Question: Here's my model's property:
'''
[Required(ErrorMessage = "Debe escribir su fecha de nacimiento")]
[Display(Name = "Fecha de Nacimiento")]
[DataType(DataType.Date)]
public DateTime DateOfBirth { get; set; }
'''
In my AccountController, I create a new object of this model and pass it to the View:
'''
<div class="editor-label">
@Html.LabelFor(model => model.DateOfBirth)
</div>
<div class="editor-field">
@Html.EditorFor(model => model.DateOfBirth)
@Html.ValidationMessageFor(model => model.DateOfBirth)
</div>
'''
Remember, at this point this is a Create form. The model's properties have no values.
However, this is rendered in my HTML.

Is there some way to tell the view engine to not render anything in this field?
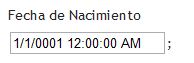
Answer: If you change your definition to a Nullable, then it'll start off as null and no value will be displayed if one isn't set (which by default it isn't).
'''
public DateTime? DateOfBirth { get; set; }
'''